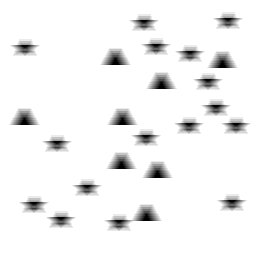
Squares: 0
Triangles: 8
Stars: 16
Total shapes: 24